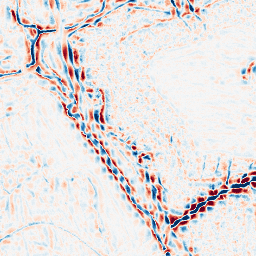
Category: wavelet
Decomposition family: wavelet_biorthogonal
Decomposition parameters: wavelet: bior4.4
level: 3
Upsampling method: sinc_hamming
Upsampling parameters: scale: 4
kernel_size: 16
Upsampling scale: 4